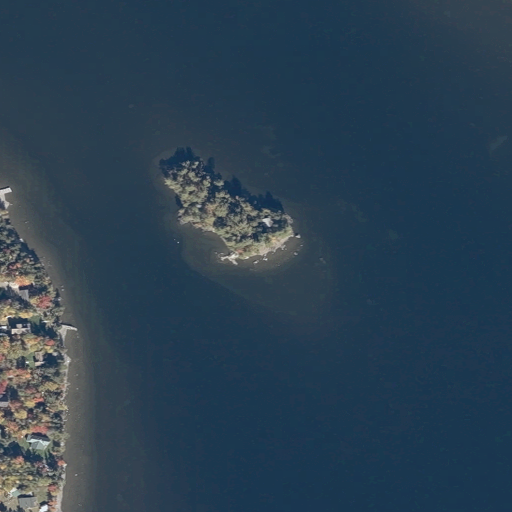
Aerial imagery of island in Maine named Masterman Island containing open water, woody wetlands, mixed forest, evergreen forest, open development, herbaceous wetlands, and low intensity development